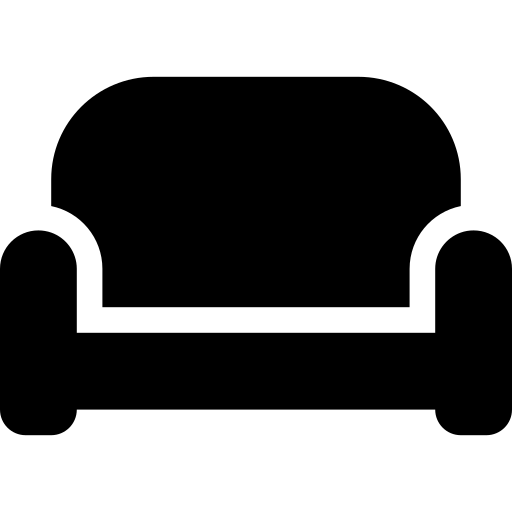
Tags: icon, FontAwesome, fa-icon, solid, couch